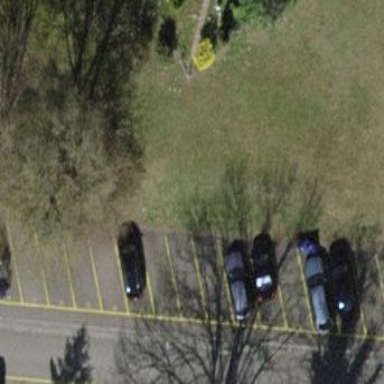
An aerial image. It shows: Parking area with surface.